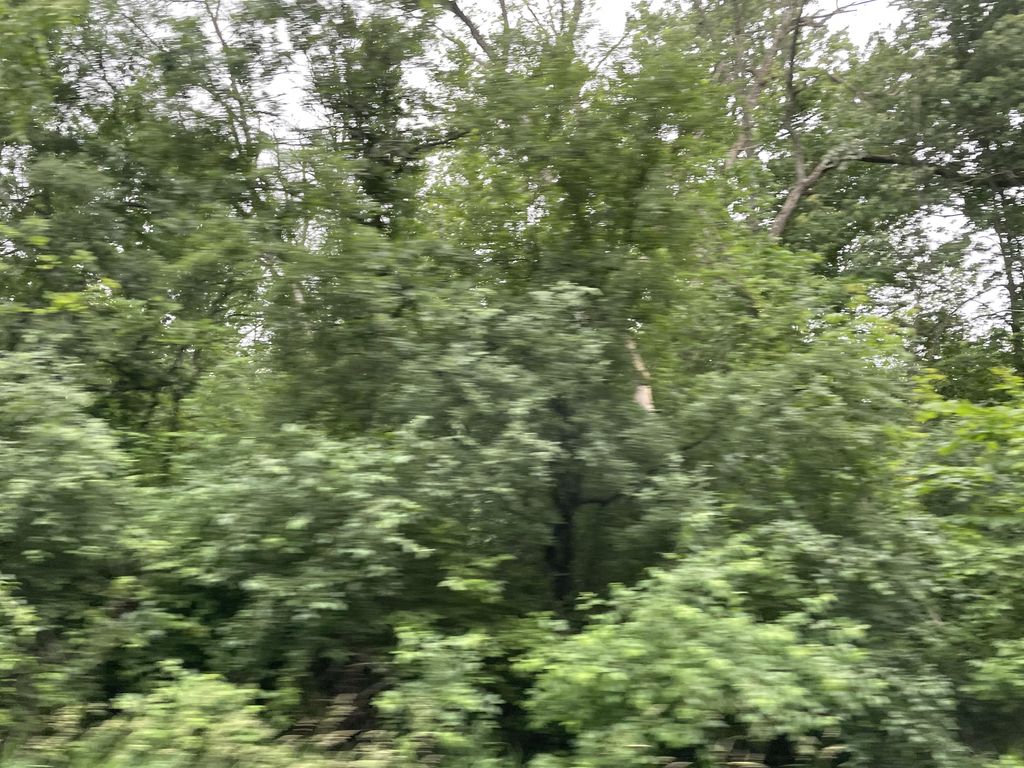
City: kitchener-waterloo